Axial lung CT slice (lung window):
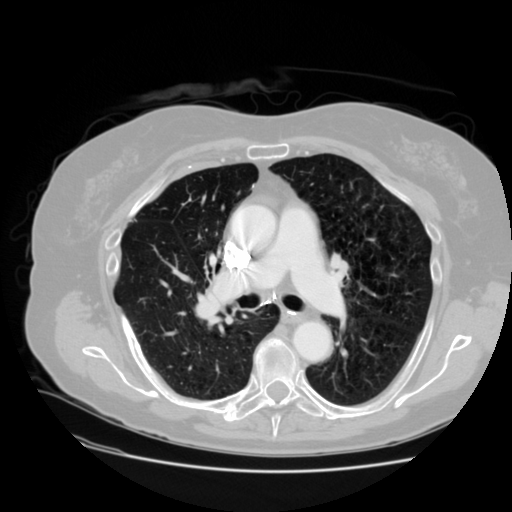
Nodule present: no